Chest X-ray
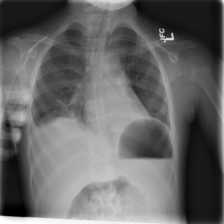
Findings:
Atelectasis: negative
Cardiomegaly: negative
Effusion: negative
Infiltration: negative
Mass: negative
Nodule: negative
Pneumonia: negative
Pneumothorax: negative
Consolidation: negative
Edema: negative
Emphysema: negative
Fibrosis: negative
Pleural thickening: negative
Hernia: negative